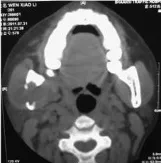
Computed tomography (CT) scan of the head and neck revealing a mass in the right parotid region. (A) Seven months previously: The mass is ~4x2.5 cm and is accompanied by a slightly osteolytic destruction of the right mandibular branch.
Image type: radiology (ct)